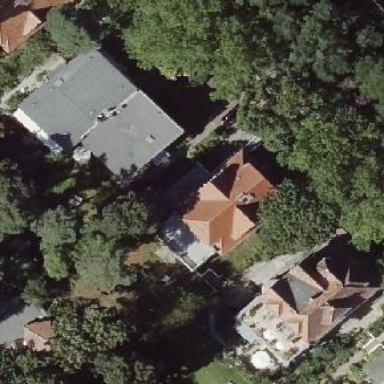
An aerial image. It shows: Building.